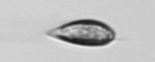
Label: Prorocentrum_triestinum